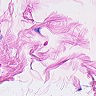
Metastatic tissue present: no